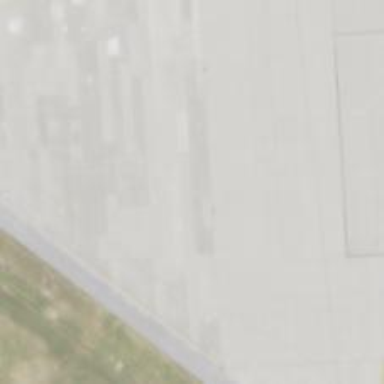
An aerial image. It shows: View of taxiway at the airport.